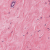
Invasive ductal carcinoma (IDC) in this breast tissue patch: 0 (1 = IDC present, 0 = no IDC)